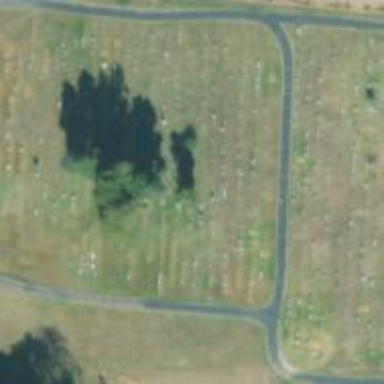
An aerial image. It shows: Cemetery.